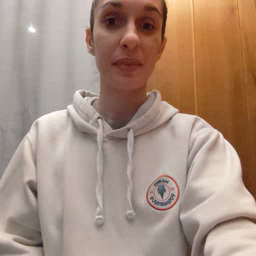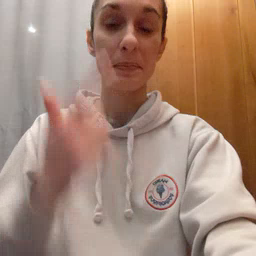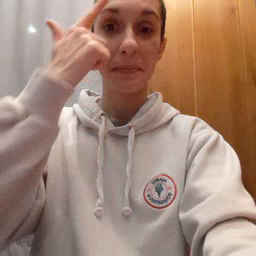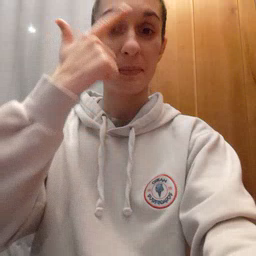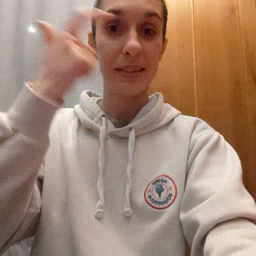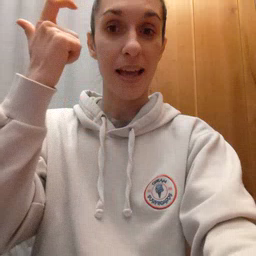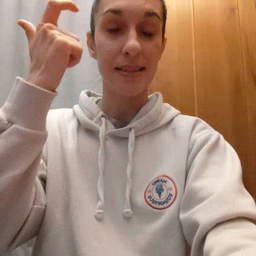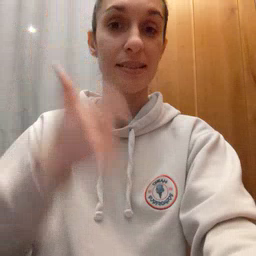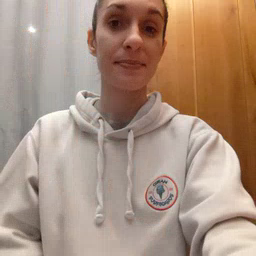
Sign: because